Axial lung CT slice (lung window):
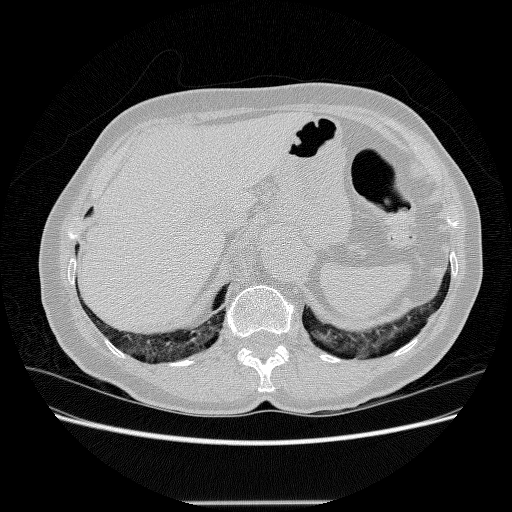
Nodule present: no